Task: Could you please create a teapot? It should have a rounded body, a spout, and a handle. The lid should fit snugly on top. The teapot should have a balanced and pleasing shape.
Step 153:
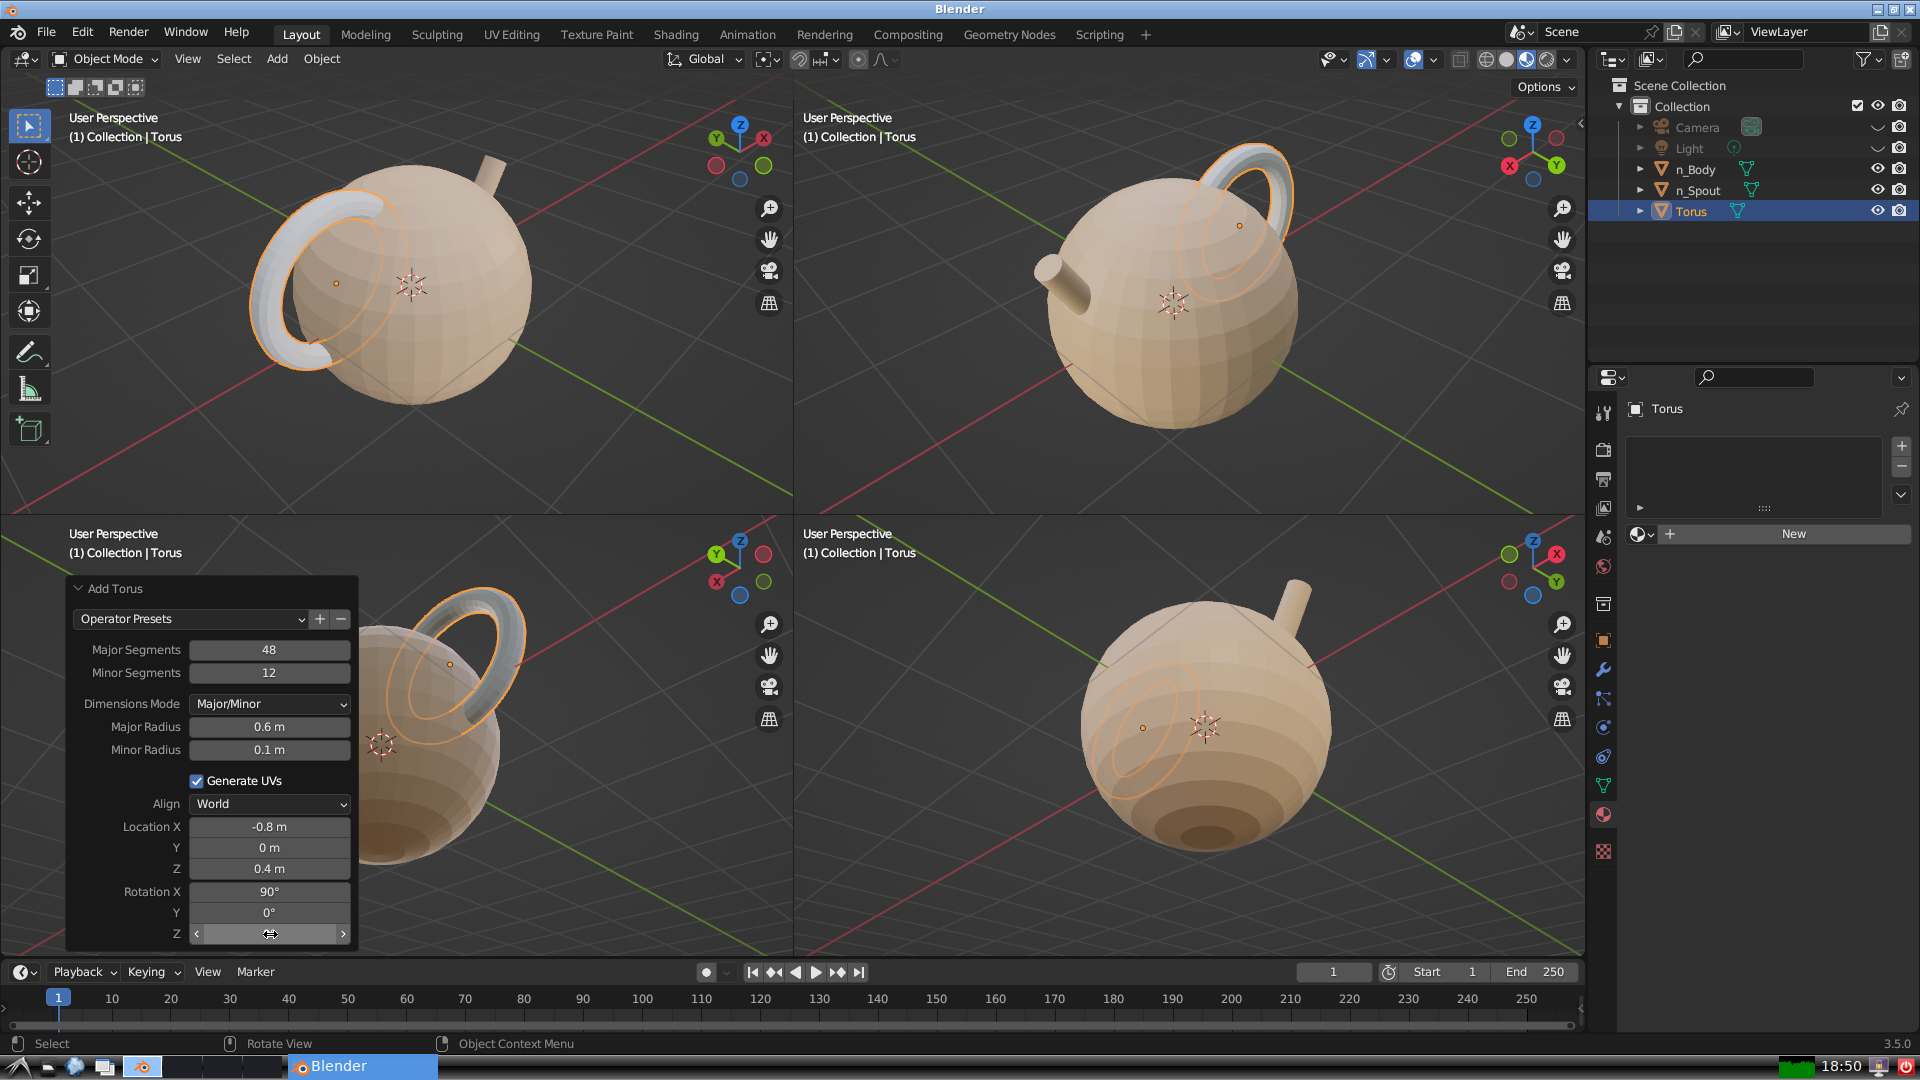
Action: {"mouse_move": [1608, 631]}